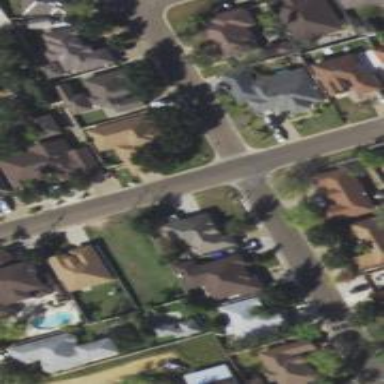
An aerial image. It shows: Residential area with homes lining the residential road.